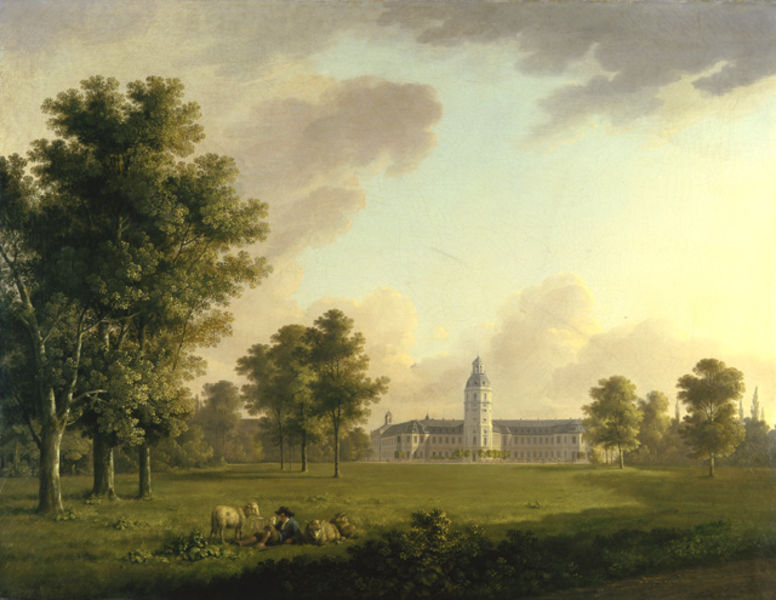
Titel: Blick auf das Karlsruher Schloss vom Schlossgarten aus
Künstler: Karl Kuntz
Standort: Karlsruhe
Institution: Staatliche Kunsthalle Karlsruhe
Schlagwörter: baum, blau, blätter, dunkel, gemälde, gewitter, himmel, laub, mann, schatten, weiß, wolken, baumstämme, bäume, gelb, grün, landschaft, menschen, sitzen, stadt, abend, braun, fenster, frankreich, grau, hell, hut, licht, dach, gebäude, gras, haus, hund, hunde, park, rasen, schloss, tier, tiere, weg, wiese, wolke, malerei, trinken, architektur, mensch, bild, öl, ast, baumstamm, dämmerung, ebene, feld, horizont, häuser, kühe, morgen, natur, stamm, strauch, weide, weite, busch, büsche, flach, gebüsch, kirche, sonne, sträucher, wiesen, boden, sitzend, klassizismus, blatt, person, pflanzen, england, wald, kamin, schornstein, turm, garten, bewölkt, deutschland, farbig, ruhig, sommer, ruhe, liegen, ruhen, fassade, italien, allee, dunkelgrün, gelände, hecke, sonnenuntergang, grasen, kuh, idylle, pause, rast, platz, kuppel, romantik, querformat, stämme, rt, lesen, junge, frühling, abendstimmung, tor, lamm, schaf, burg, kloster, tumr, palast, idyll, festung, laubbaum, sonnig, villa, entspannt, has, herrensitz, residenz, walmdach, wanderer, grad, etagen, atmosphäre, gestrüpp, lesend, arkadien, kraut, schafe, stier, hirte, hirten, schäfer, zeige, gebäuse, schaft, ausruhen, ziege, bau, rasten, fesnter, gemütlich, bauwerk, karlsruhe, turn, planstadt, schäferstündchen, wander, hirt, jause, lcihtung, tree, 19. jahrhundert, prk, faulenzen, nachmiitag, palalst, sch¨fer, cshlosspark